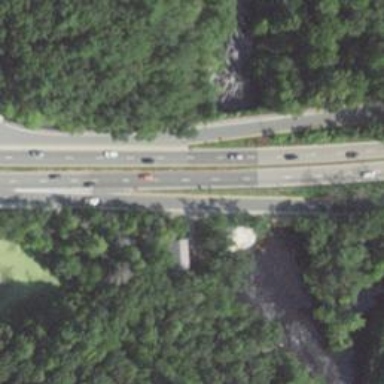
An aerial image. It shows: Trunk link highway.